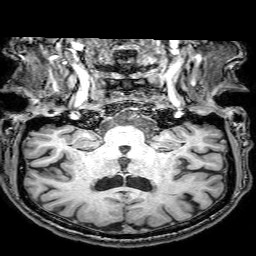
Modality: T1w
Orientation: sagittal
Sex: male
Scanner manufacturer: philips
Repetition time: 0.008159 s
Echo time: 0.00376 s